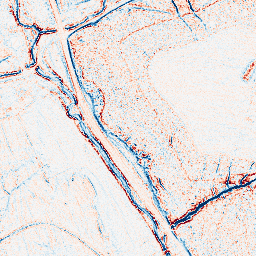
Category: edge_preserving
Decomposition family: anisotropic_diffusion
Decomposition parameters: iterations: 10
kappa: 30
gamma: 0.05
Upsampling method: quadratic
Upsampling parameters: scale: 2
Upsampling scale: 2